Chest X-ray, PA view. Patient: 75 years old, sex M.
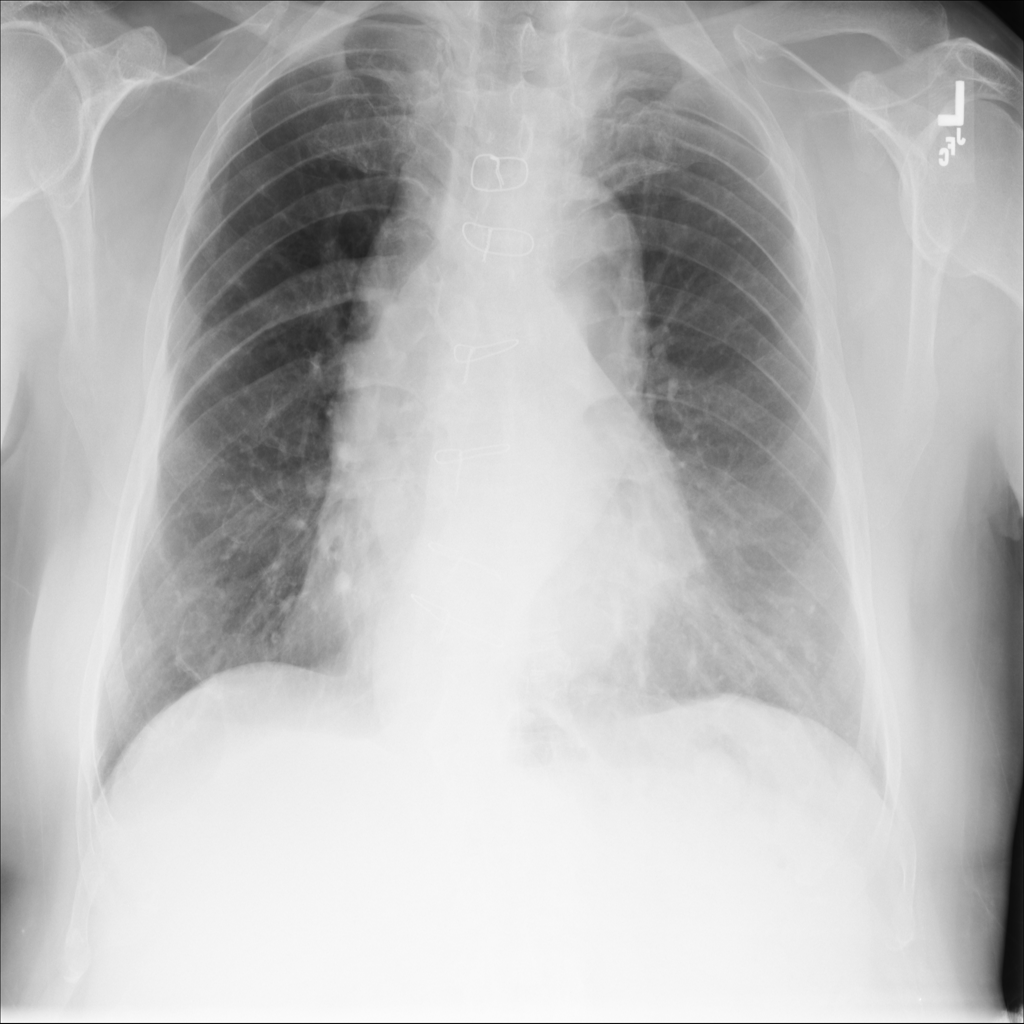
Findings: No Finding